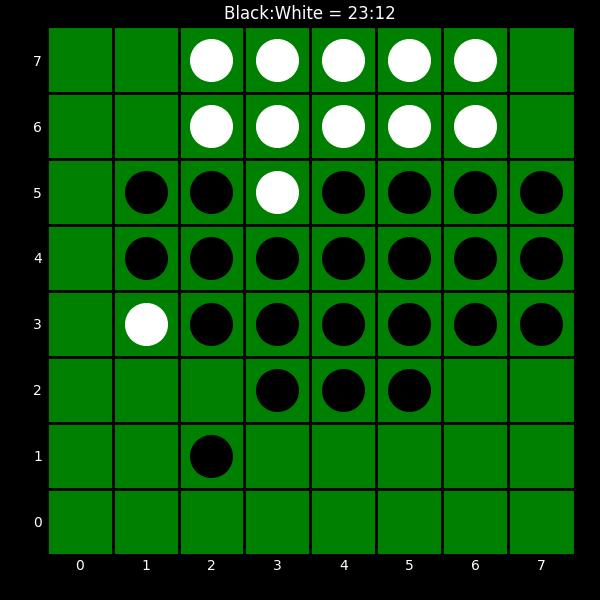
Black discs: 23
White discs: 12